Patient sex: M
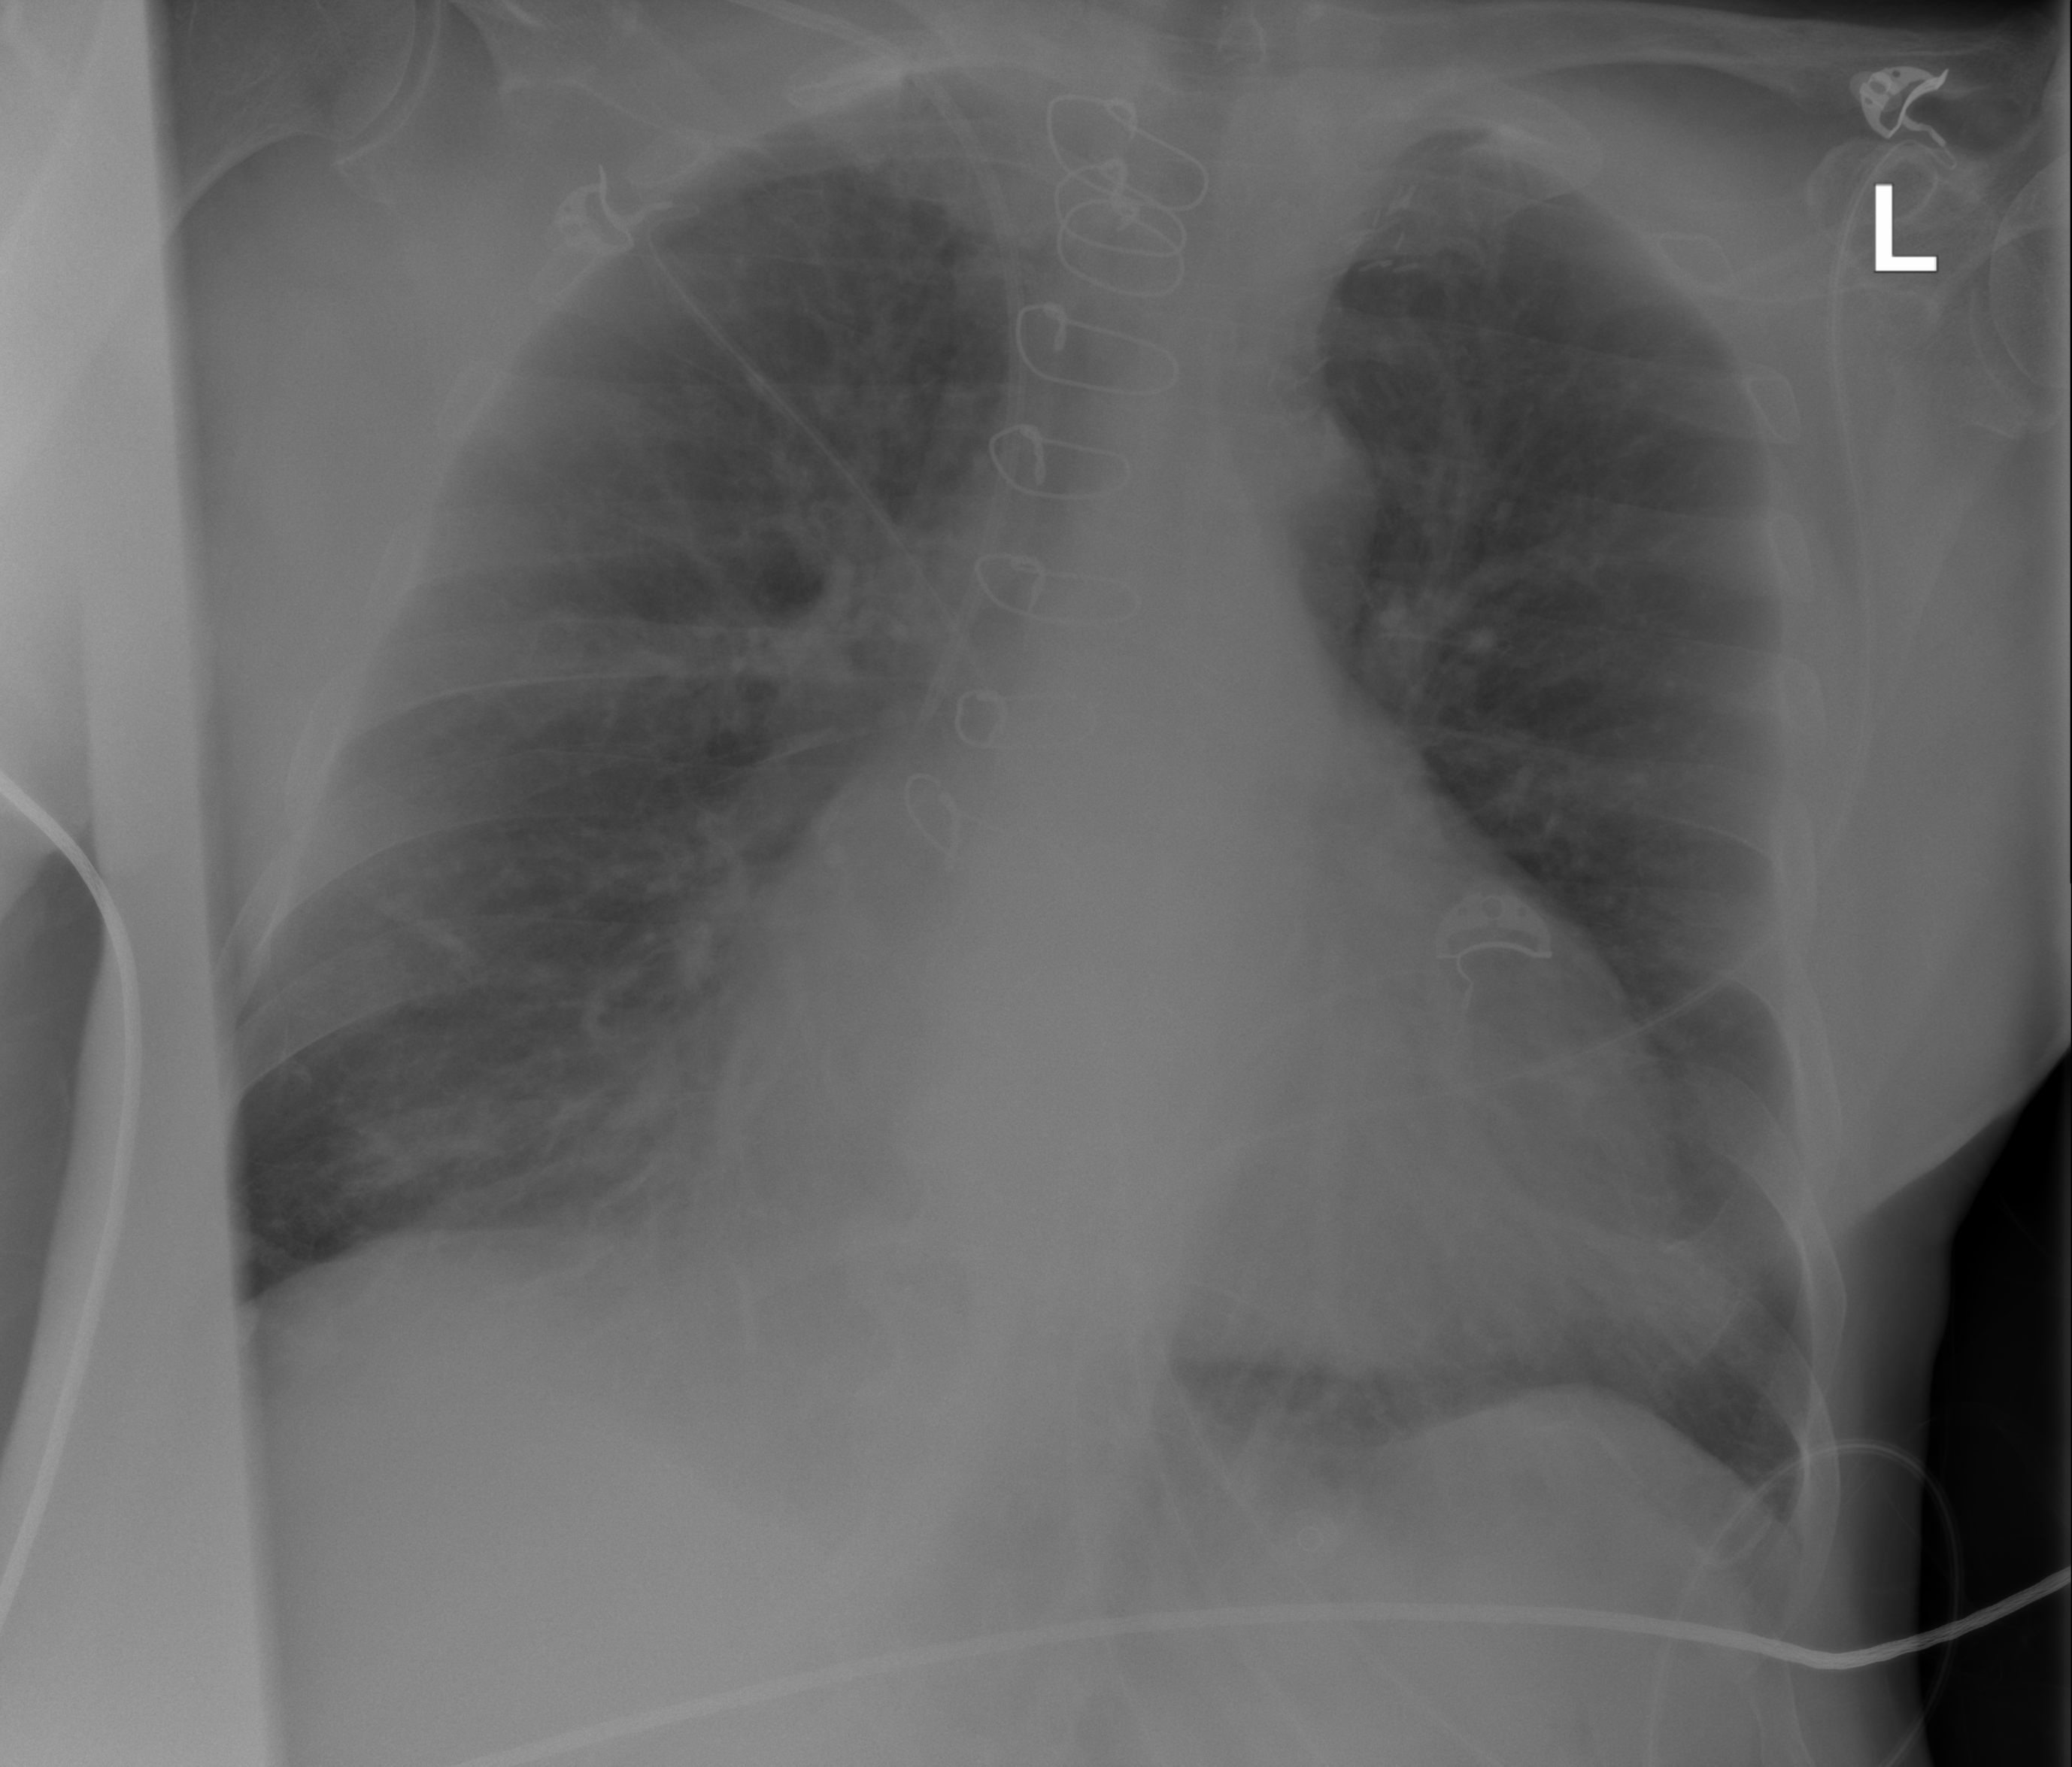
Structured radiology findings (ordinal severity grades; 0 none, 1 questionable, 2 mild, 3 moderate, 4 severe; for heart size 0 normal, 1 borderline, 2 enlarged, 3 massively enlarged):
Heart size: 3
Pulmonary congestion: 2
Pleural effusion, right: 0
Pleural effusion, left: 0
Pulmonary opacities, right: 2
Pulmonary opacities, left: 0
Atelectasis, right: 2
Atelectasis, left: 0